Question: I'm stuck to this error. I don't have a password for the root, but still getting this one. Please help me, do check the screenshot I'm going to provide..

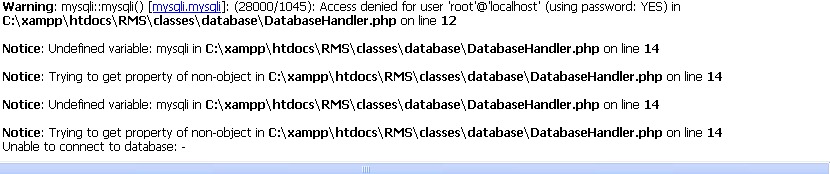
Answer: This error means that the password is specified and it is wrong. Check it on your php page, where connection string or password is set.